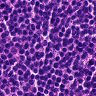
Metastatic tissue present: no